Question: I need to design a toolbox menu on top of my application that is shown below. Only one tool can be selected at any time so it is like radiobuttons.
What would be the most sensible way to implement this feature in an MVVM application?

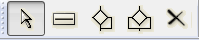
Answer: I'd suggest using 'ToggleButtons' for this (or rather Radio Buttons styled as ToggleButtons). You can find out how to do this on <URL>.